Question: I need to implement a so I don't have to replace the '<h1>' tag by an '' tag. I have managed to implement a line-through on the text with CSS but I can't make it transparent.
The desired effect :

What I have :
'''
body{
background: url(http://lorempixel.com/output/people-q-c-640-480-1.jpg);
background-size:cover;
}
h1{
font-family:arial;
position:relative;
display:inline-block;
}
h1:after{
content:'';
position:absolute;
width:100%;
height:2px;
left:0; top:17px;
background:#fff;
}
'''
'''
<h1>EXAMPLE</h1>
'''
How I can I implement the and allows the background to appear in this line.
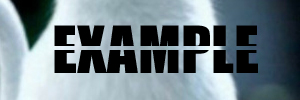
Answer: You may achieve the only with CSS with the use of 'line-height' and 'overflow:hidden;' properties.
Demo : <URL>
Output :

---
1. Step 1 : hide the bottom of the <h1>text with height:0.52em; overflow:hidden; use em units so that the height adapts to the font size you are using for the <h1> tag fiddle
2. Step 2 : "rewrite" the content in a pseudo element to minimise markup and prevent content repetition. You may use a custom data attribute in order to keep all the content in the markup and don't have to edit the CSS for every title. fiddle
3. step 3 : align the pseudo element text to the top so only the bottom is shown with line-height:0; fiddle
---
'''
body{
background: url(http://lorempixel.com/output/people-q-c-640-480-1.jpg);
background-size:cover;
}
h1{
font-family:arial;
position:relative;
}
h1 span, h1:after{
display:inline-block;
height:0.52em;
overflow:hidden;
font-size:5em;
}
h1:after{
content: attr(data-content);
line-height:0;
position:absolute;
top:100%; left:0;
}
'''
'''
<h1 data-content="EXAMPLE" ><span>EXAMPLE</span></h1>
'''
---
## SVG
Another approach for this effect is to use SVG with a <URL> shows that approach and here is the relevant code :
'''
*{margin:0;padding:0;}
html,body{height:100%;}
body{background: url(https://farm8.staticflickr.com/<PHONE>95_0cce1e2292_o.jpg) center bottom; background-size:cover;text-align:center;}
svg{
text-transform:uppercase;
color:darkorange;
background: rgba(0,0,0,0.5);
margin-top:5vh;
width:85%;
padding:0;
}
'''
'''
<svg viewbox="0 0 100 13">
<defs>
<mask id="strike">
<rect x="0" y="0" width="100" height="13" fill="#fff" />
<rect x="0" y="5" width="100" height="1" />
</mask>
</defs>
<text id="text1" x="50" y="8.5" font-size="7" text-anchor="middle" fill="darkorange" mask="url(#strike)">SVG strike through</text>
</svg>
'''